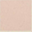
Piece: xx